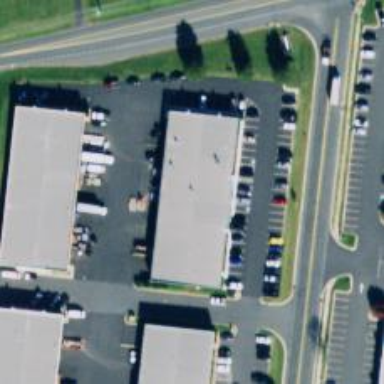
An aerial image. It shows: Clinic.